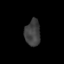
Tissue: lung
Cell type: Endothelial cells
Senescence score: 0.5425
Nuclear area (px): 400
Mean DAPI intensity: 63.07